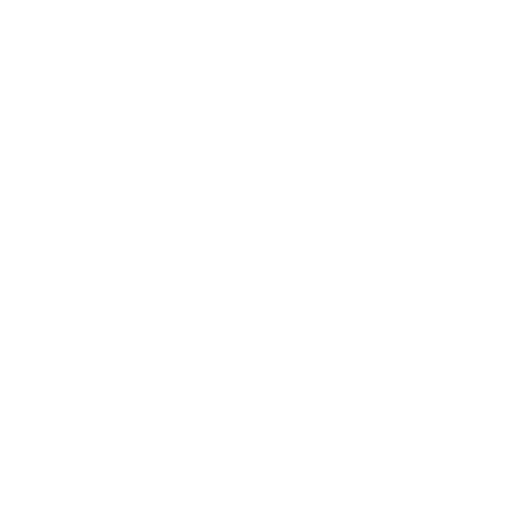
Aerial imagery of ridge(s) in Nevada named Indian Ridge containing shrub and grassland